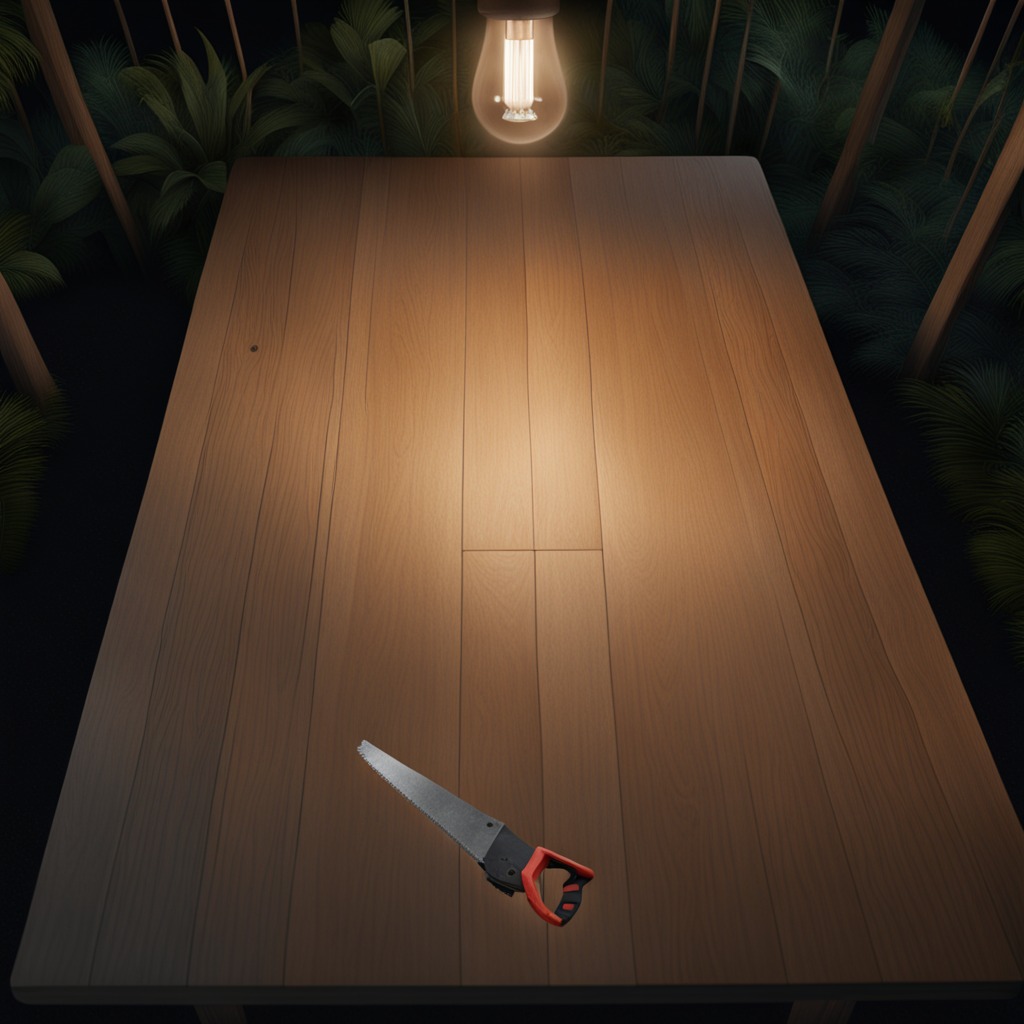
A metal saw is lying on a wooden table inside a jungle field workshop tent at night.